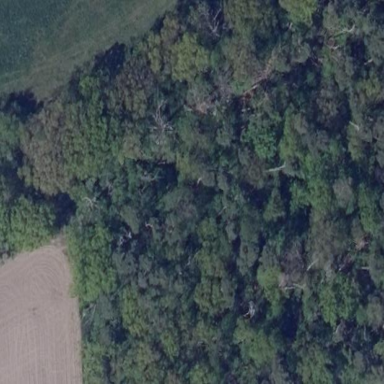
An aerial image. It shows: Forest area.